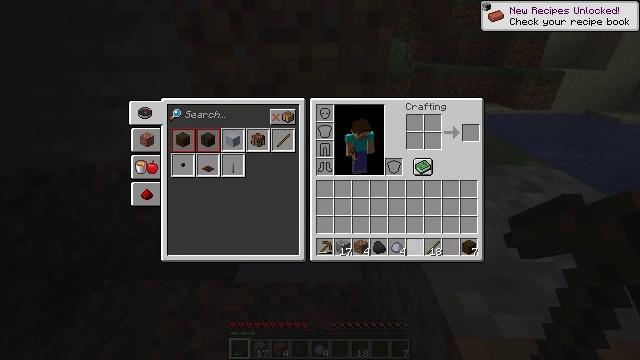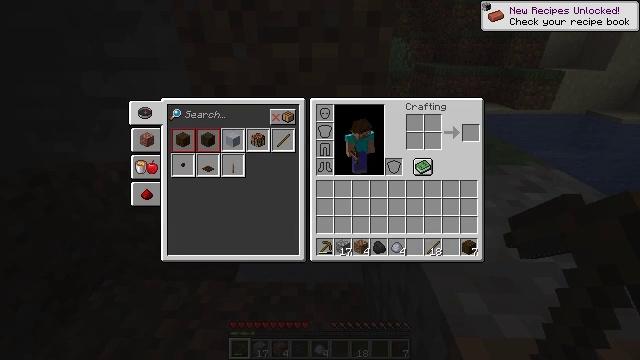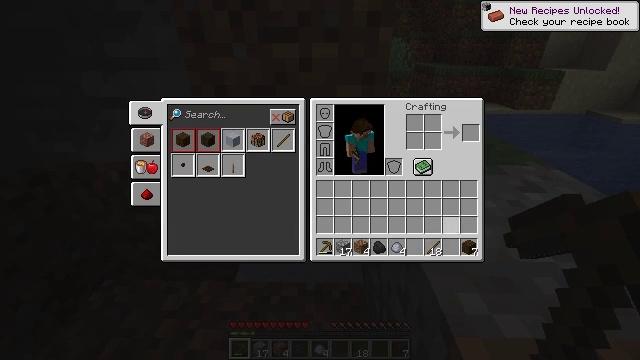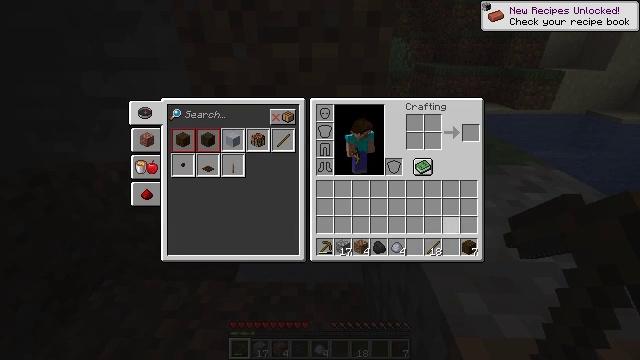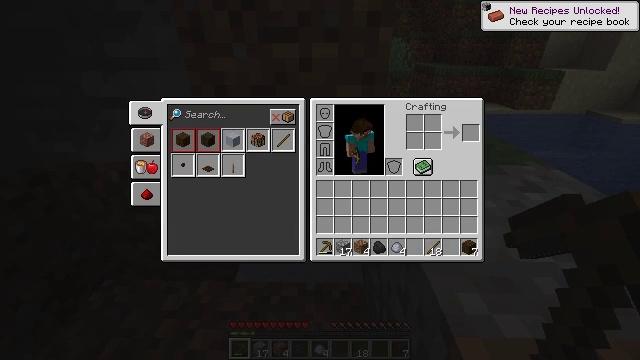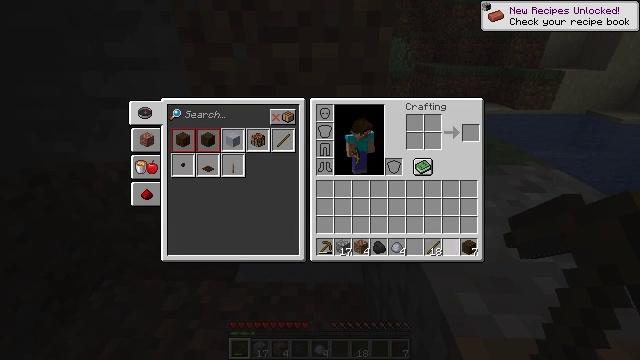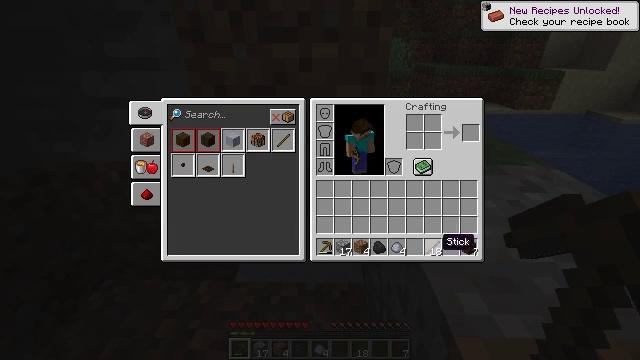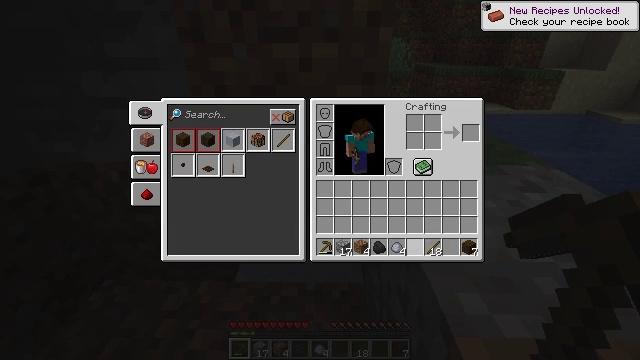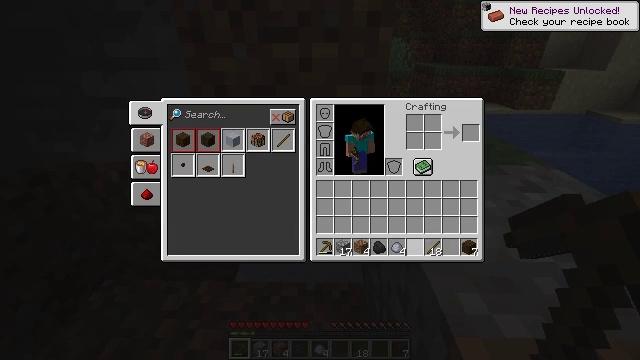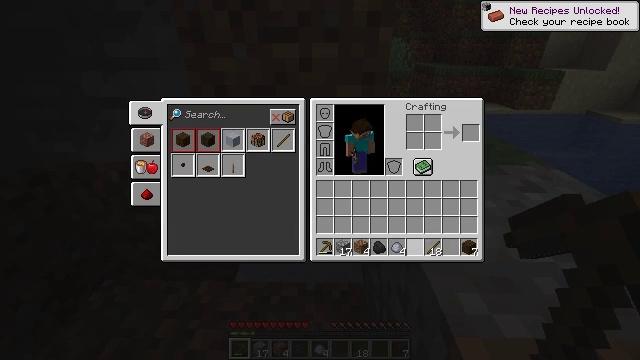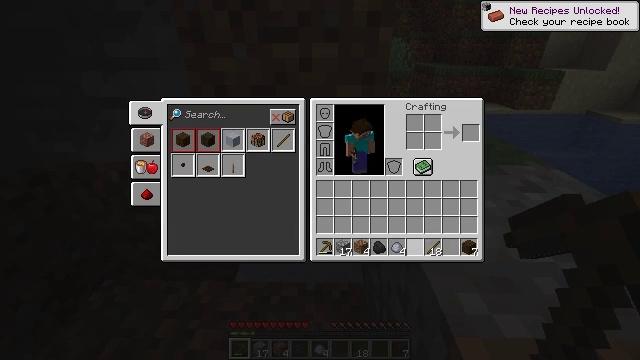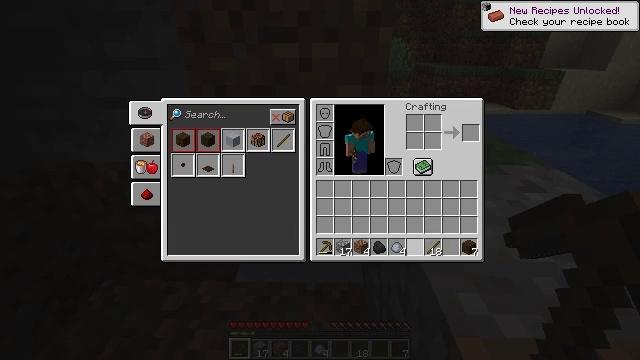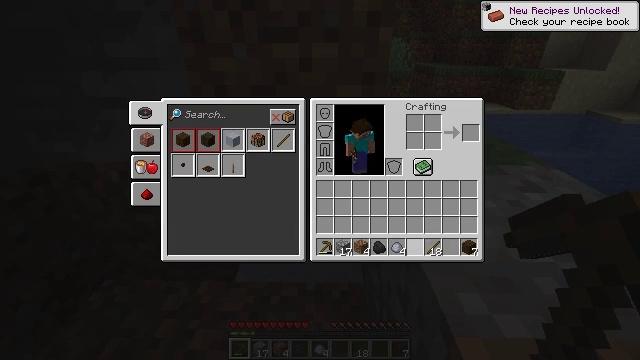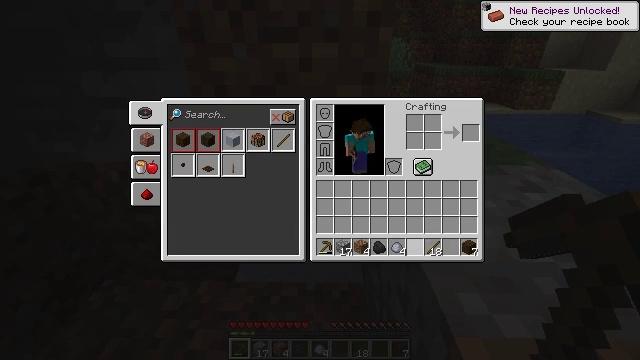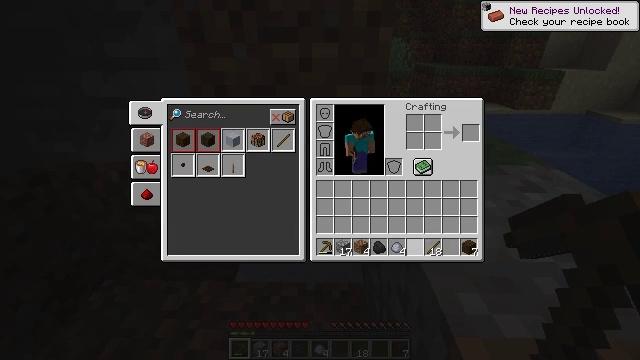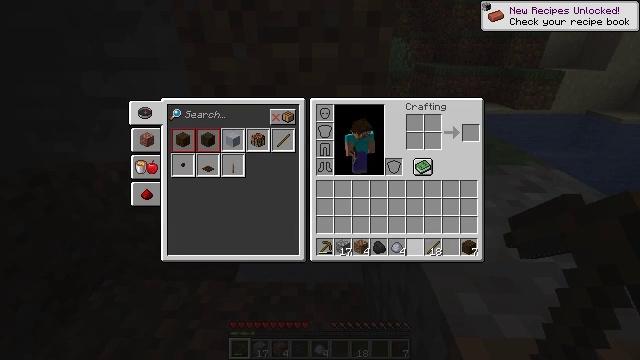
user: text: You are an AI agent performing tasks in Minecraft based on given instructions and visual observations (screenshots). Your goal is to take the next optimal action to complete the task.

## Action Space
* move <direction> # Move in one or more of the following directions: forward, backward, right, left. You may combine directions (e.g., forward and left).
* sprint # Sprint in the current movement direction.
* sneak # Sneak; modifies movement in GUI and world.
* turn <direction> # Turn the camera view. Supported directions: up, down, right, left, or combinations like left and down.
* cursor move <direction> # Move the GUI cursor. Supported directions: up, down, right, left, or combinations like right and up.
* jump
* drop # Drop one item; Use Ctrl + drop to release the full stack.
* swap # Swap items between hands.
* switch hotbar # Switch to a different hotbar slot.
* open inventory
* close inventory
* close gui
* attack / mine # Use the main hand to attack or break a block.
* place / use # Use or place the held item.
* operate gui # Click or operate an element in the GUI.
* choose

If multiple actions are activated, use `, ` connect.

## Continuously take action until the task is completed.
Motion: motion action
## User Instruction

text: Attack the clay block to obtain it.
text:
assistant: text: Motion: cursor move right
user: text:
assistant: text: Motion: cursor move right
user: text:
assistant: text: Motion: no_op
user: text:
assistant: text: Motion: no_op
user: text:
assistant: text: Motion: cursor move down
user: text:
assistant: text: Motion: cursor move left
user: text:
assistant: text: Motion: cursor move left
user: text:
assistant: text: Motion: cursor move left
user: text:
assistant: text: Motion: no_op
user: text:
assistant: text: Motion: no_op
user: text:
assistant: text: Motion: no_op
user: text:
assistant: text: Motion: no_op
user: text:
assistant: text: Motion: no_op
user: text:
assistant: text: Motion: no_op
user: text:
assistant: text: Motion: no_op
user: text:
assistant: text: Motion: no_op
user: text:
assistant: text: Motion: no_op
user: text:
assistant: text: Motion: no_op
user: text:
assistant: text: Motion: no_op
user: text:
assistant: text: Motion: no_op
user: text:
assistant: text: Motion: turn right
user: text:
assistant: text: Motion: turn right
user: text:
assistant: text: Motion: turn right and up
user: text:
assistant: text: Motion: turn right and up
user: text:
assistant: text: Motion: turn right
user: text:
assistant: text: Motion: no_op
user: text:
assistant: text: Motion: no_op
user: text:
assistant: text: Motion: turn left
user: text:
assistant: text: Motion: turn left and down
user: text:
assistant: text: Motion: turn left and down